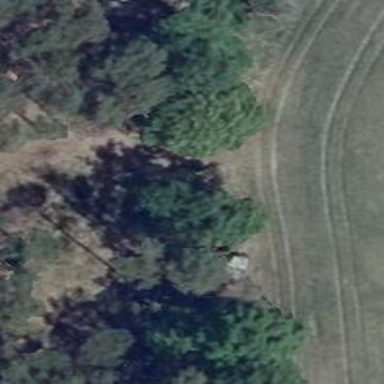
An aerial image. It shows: Hunting stand.